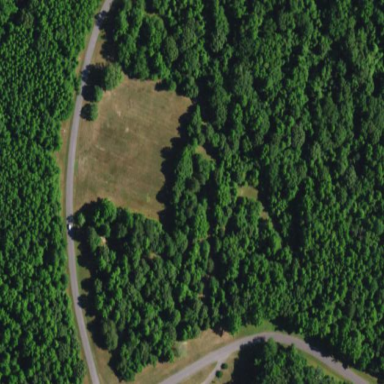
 specifically designed for the sport of disc golf."